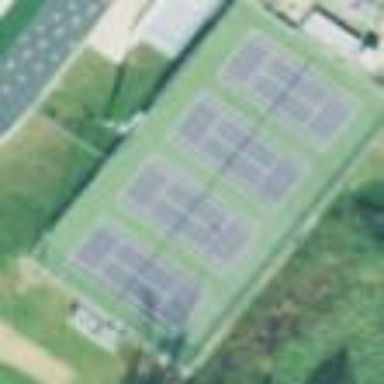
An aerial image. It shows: Tennis court in leisure pitch.